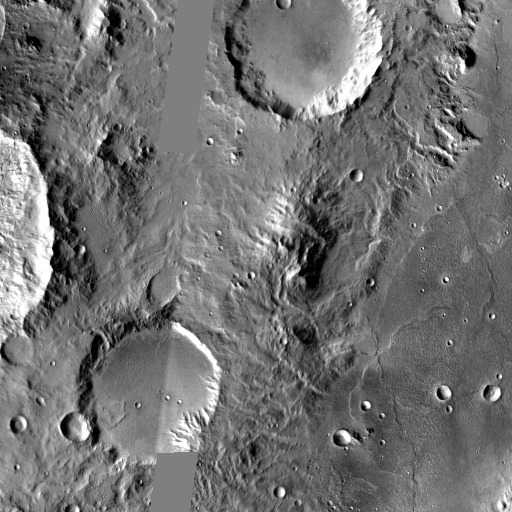
Crater classes present: Background, Other, Buried, Secondary